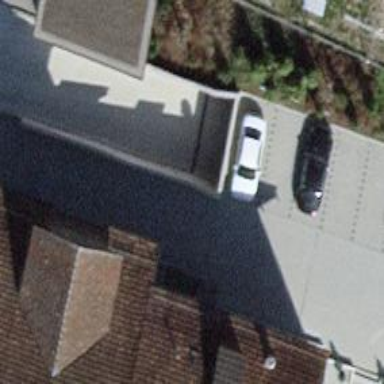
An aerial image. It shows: Parking entrance.